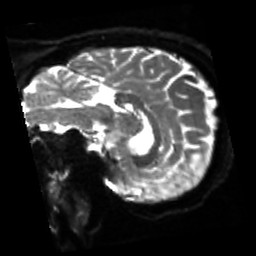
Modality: sbref
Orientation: sagittal
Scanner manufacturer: siemens
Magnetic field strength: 3 T
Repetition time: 4 s
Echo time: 0.0594 s